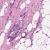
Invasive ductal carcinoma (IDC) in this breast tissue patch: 1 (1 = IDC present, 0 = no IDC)